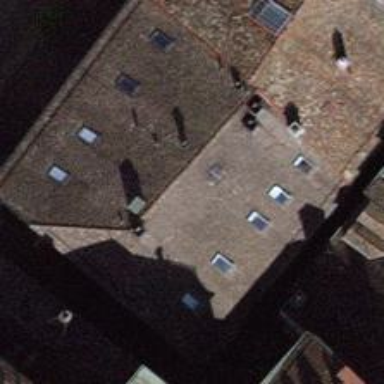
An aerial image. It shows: Gabled roof on building that houses apartments.